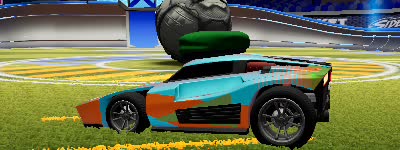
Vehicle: breakout